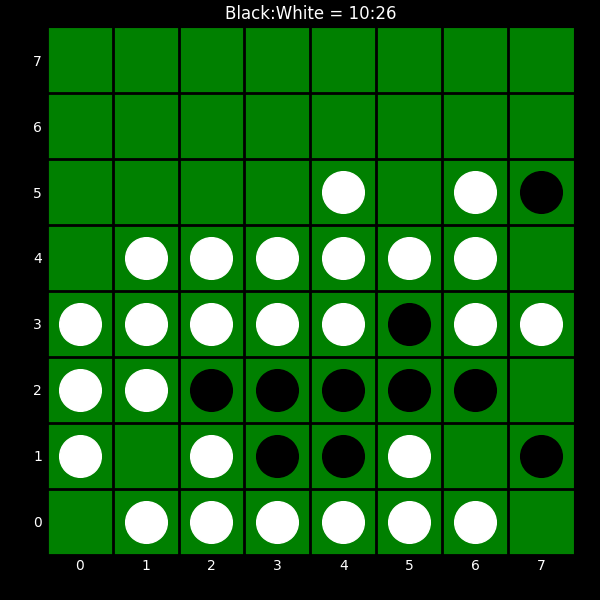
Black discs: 10
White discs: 26